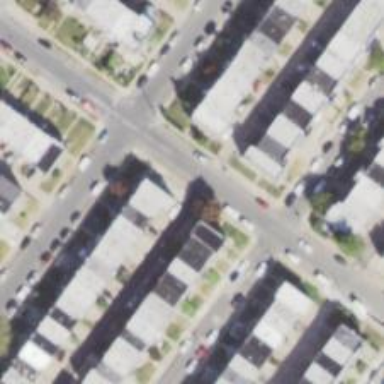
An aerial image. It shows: Alley classified as service road.